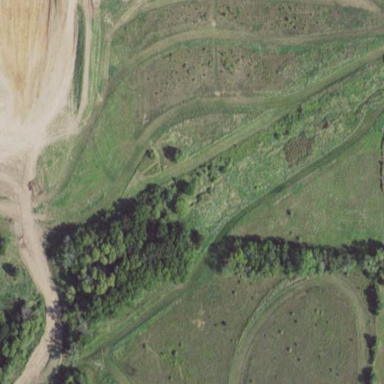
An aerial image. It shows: Track located within leisure land area.